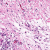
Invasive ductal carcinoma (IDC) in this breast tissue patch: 0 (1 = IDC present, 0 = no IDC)